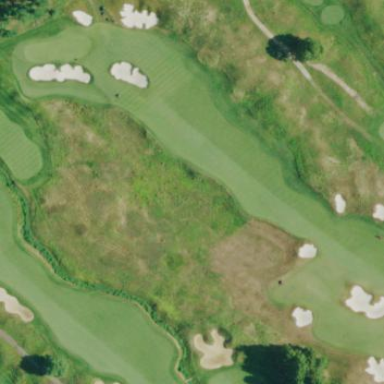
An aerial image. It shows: Grassy area designated as golf fairway.